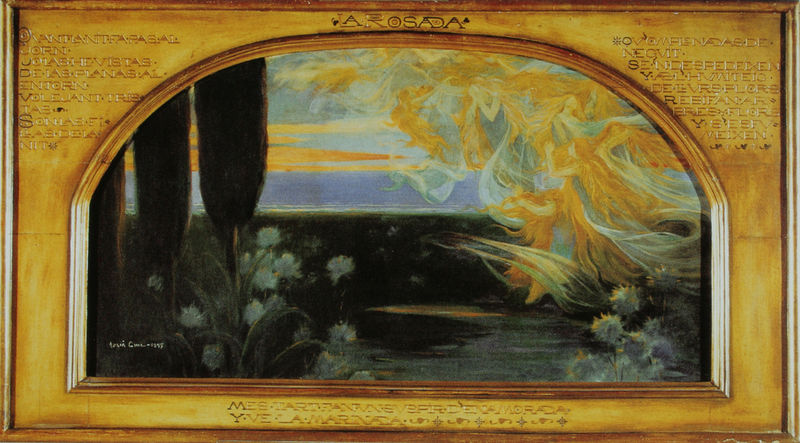
Titel: Der Tau
Künstler: Adria Gual-Queralt
Standort: Barcelona
Institution: Museu d'Arte Modern
Schlagwörter: baum, blau, feuer, himmel, schatten, wasser, weiß, wolken, bäume, fluss, frauen, gelb, grün, landschaft, see, teich, ufer, abend, blume, blumen, frankreich, frau, grau, holz, licht, nacht, orange, schwarz, ölbild, blüte, blüten, wiese, wolke, symbolismus, rahmen, signatur, dämmerung, ebene, horizont, natur, schilf, sonnenaufgang, sonne, figur, gold, pflanzen, fliegen, engel, zypressen, hellblau, schrift, hecke, französisch, rundbogen, stille, flattern, querformat, wehen, jugendstil, inschrift, verzierung, stuck, abendrot, menschenleer, foto, spanisch, schweben, wasserpflanzen, buchstaben, segmentbogen, flöte, götter, nymphe, wesen, erscheinung, elfen, fee, feen, elfe, elf, geister, symbolistisch, früh, schilfrohr, grön, arosada, feengestalt, frühes  20. jahrhundert, geistwesen, jarosada, la rosada, rahmenmotive, wesen feen, windbräute